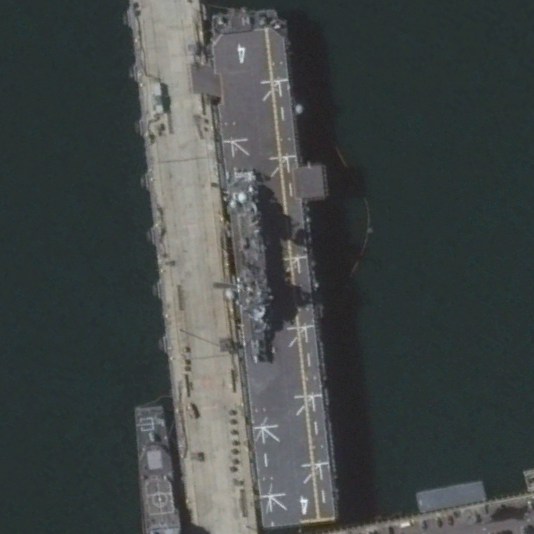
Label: assault